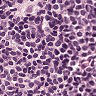
Metastatic tissue present: no